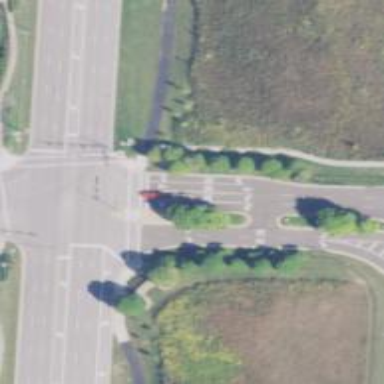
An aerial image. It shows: Marked crossing on the cycleway.